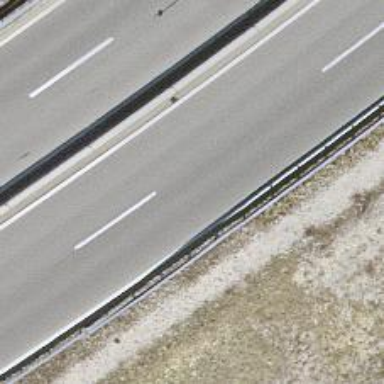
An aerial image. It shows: Motorway.